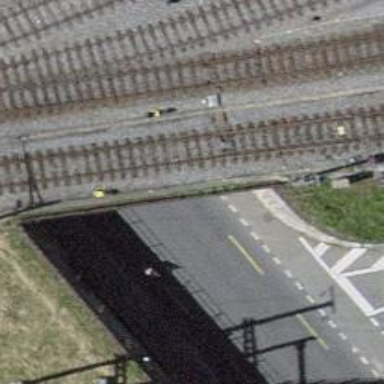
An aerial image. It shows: Asphalt primary highway passing through tunnel. The road has sidewalks on both sides and exclusive lanes for cyclists in both directions.